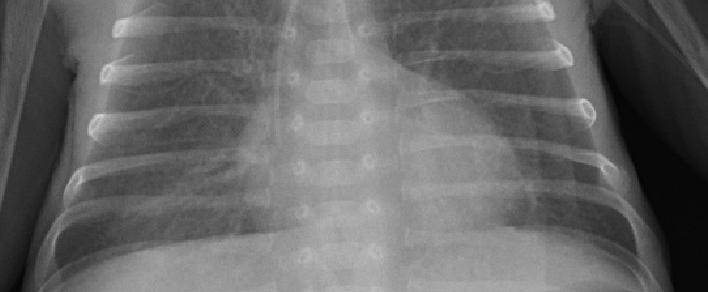
Diagnosis: PNEUMONIA